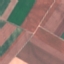
Land use / land cover: AnnualCrop